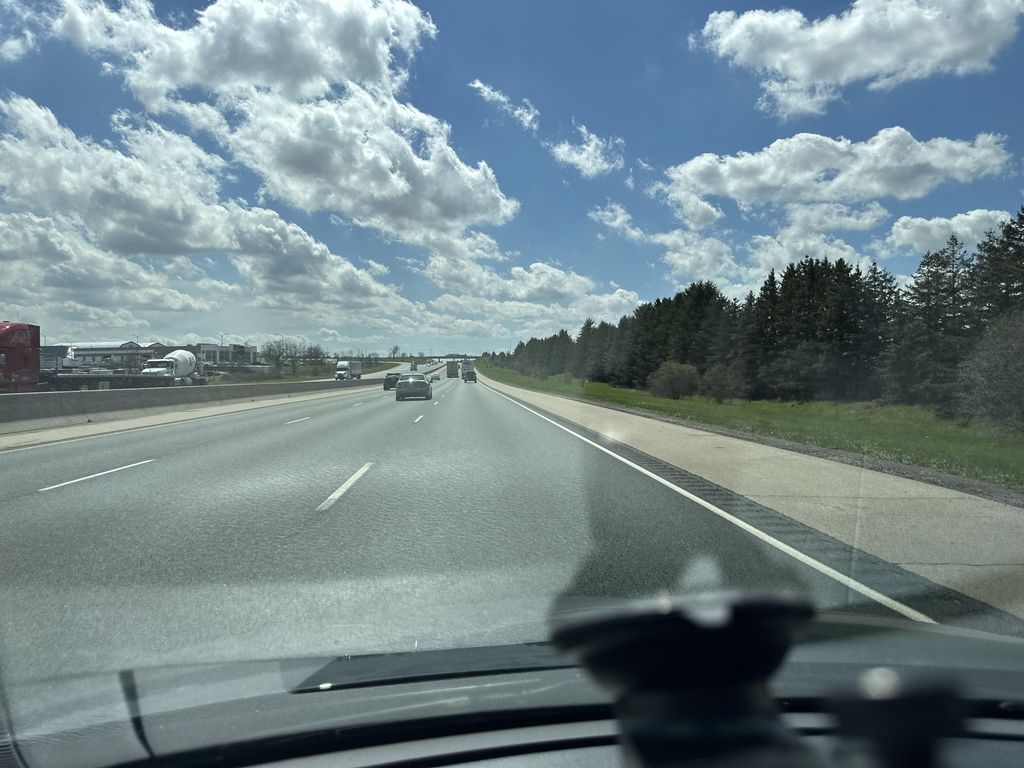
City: kitchener-waterloo